Question: I am new to Hibernate. I have finished <URL> and I tried to 'generate' my first
hibernate application.
I created four tables on JDBC, account, course, level, subject.
Then I tried to generate the revenge.xml by NetBean. In the wizard, the tables are related, but the xml generated does not include any association mapping.

hibernate.revenge.xml:
'''
<?xml version="1.0" encoding="UTF-8"?>
<!DOCTYPE hibernate-reverse-engineering PUBLIC "-//Hibernate/Hibernate Reverse Engineering DTD 3.0//EN" "http://hibernate.sourceforge.net/hibernate-reverse-engineering-3.0.dtd">
<hibernate-reverse-engineering>
<schema-selection match-schema="APP"/>
<table-filter match-name="ACCOUNT"/>
<table-filter match-name="LEVEL"/>
<table-filter match-name="COURSE"/>
<table-filter match-name="SUBJECT"/>
</hibernate-reverse-engineering>
'''
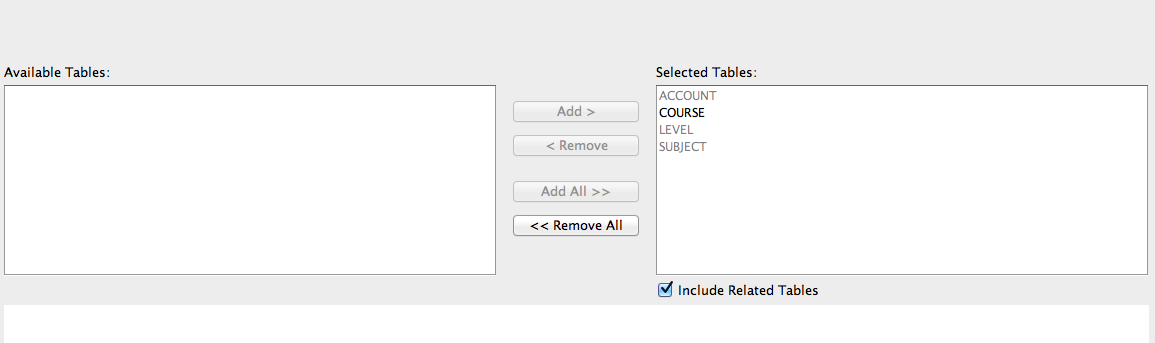
Answer: You don't have associations in the 'hibernate.reveng.xml' file.
Your associations are defined in the mapped classes, if you're using hibernate annotations, or in the 'hbm' file of every class if your using the classic 'XML' mapping.